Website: lowes
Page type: payment
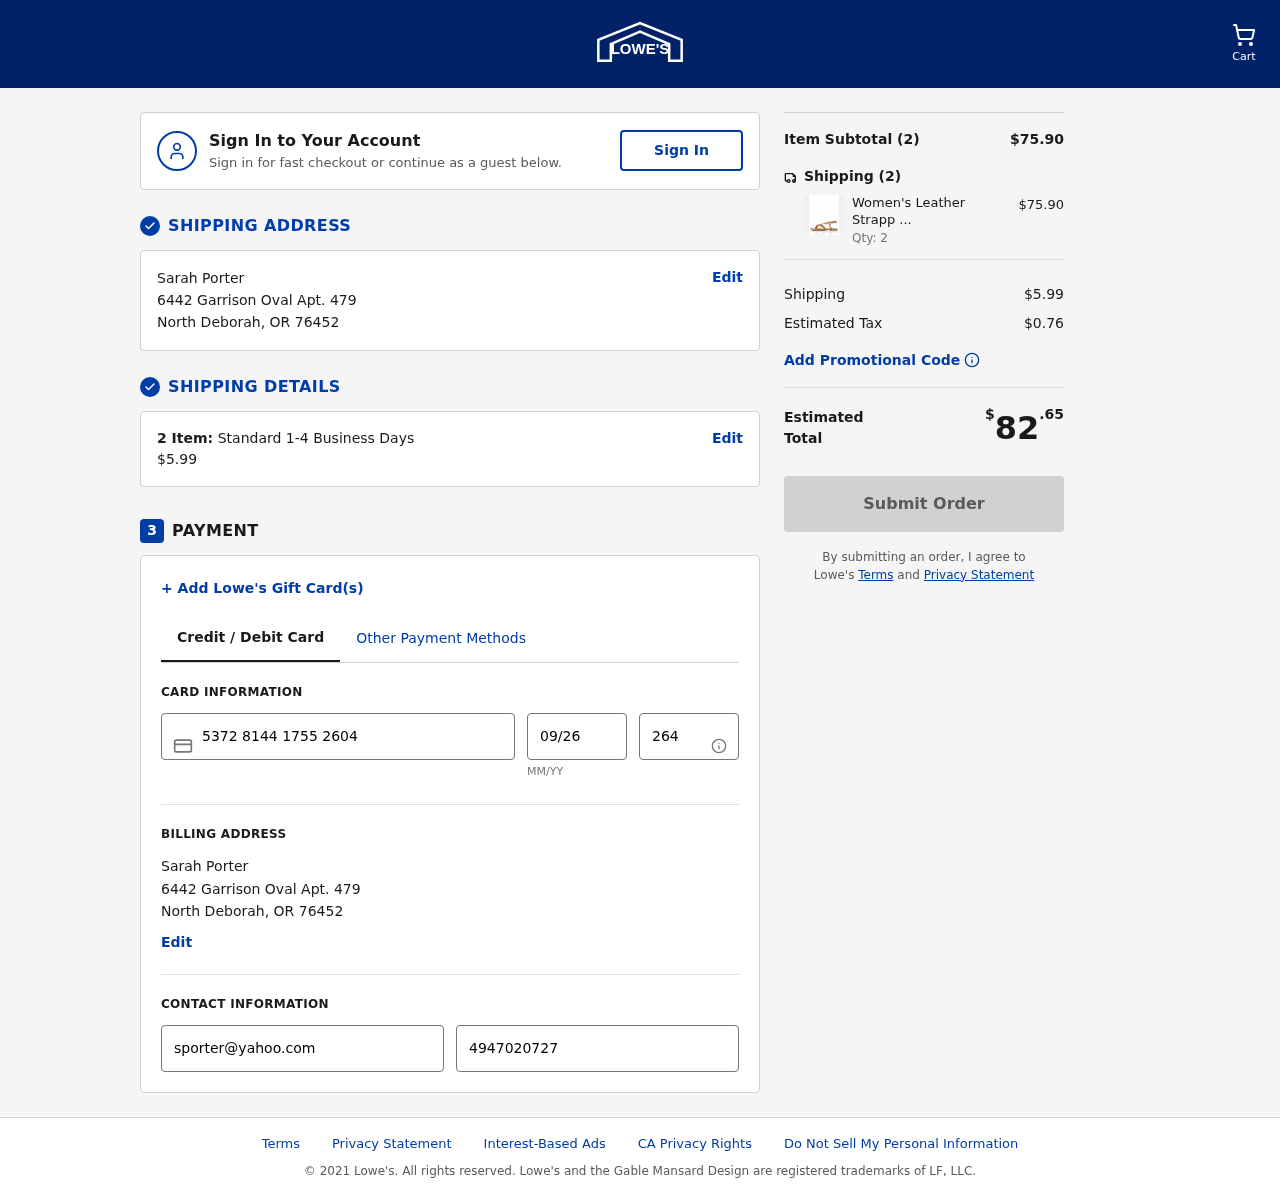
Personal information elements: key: PII_CARD_CVV
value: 264
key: PII_CARD_EXPIRY
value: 09/26
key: PII_CARD_NUMBER
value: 5372 8144 1755 2604
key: PII_CITY
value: North Deborah
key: PII_EMAIL
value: sporter@yahoo.com
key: PII_FULLNAME
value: Sarah Porter
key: PII_PHONE
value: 4947020727
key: PII_POSTCODE
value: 76452
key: PII_STATE_ABBR
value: OR
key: PII_STREET
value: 6442 Garrison Oval Apt. 479
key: PII_FULLNAME2
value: Sarah Porter
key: PII_STREET2
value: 6442 Garrison Oval Apt. 479
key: PII_CITY2
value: North Deborah
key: PII_STATE_ABBR2
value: OR
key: PII_POSTCODE2
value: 76452
Product elements: key: PRODUCT1_NAME
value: Women's Leather Strappy Gladiator Open Toe Sandals, Brown (Dragon Tan), 3
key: PRODUCT1_PRICE
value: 37.95
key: PRODUCT1_QUANTITY
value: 2
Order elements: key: ORDER_NUM_ITEMS
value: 2
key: ORDER_SHIPPING_COST
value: $5.99
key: ORDER_NUM_ITEMS2
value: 2
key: ORDER_SUBTOTAL
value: $75.90
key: ORDER_NUM_ITEMS3
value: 2
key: ORDER_SHIPPING_COST2
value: $5.99
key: ORDER_TAX
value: $0.76
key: ORDER_TOTAL
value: $82.65